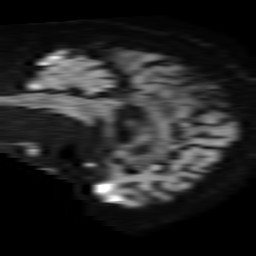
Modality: TRACE
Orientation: sagittal
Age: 59
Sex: male
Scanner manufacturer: philips
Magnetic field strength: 1.5 T
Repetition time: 4.6 s
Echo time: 0.08631 s